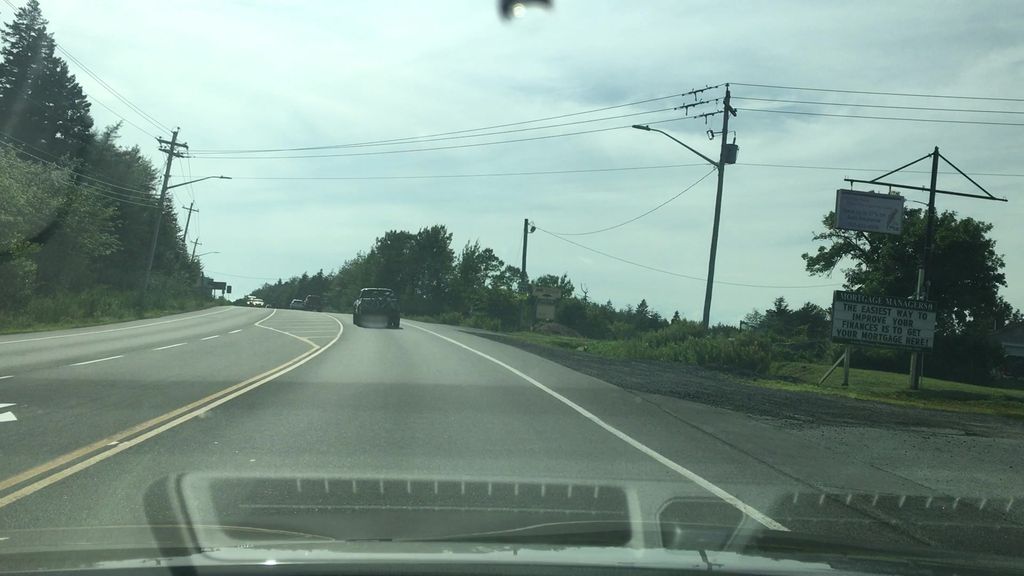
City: halifax